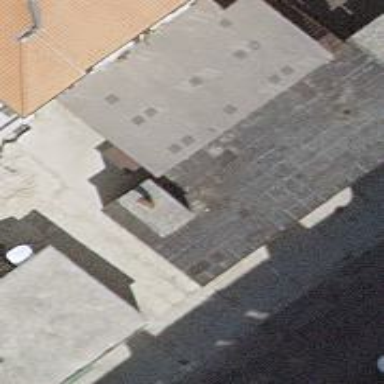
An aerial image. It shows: Group of garages.